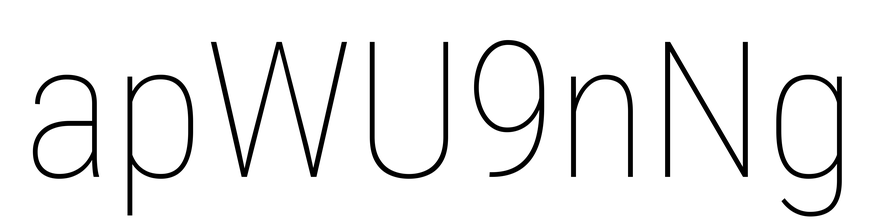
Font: Roboto_Condensed_Thin